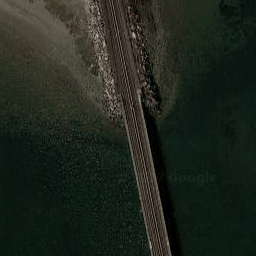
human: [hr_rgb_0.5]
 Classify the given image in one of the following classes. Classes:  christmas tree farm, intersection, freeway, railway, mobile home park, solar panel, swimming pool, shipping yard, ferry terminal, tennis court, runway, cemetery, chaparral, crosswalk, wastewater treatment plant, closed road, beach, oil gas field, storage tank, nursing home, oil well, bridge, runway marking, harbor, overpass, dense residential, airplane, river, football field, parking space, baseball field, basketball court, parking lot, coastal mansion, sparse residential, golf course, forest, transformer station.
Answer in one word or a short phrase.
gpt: bridge